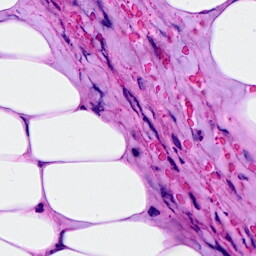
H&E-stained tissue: Breast